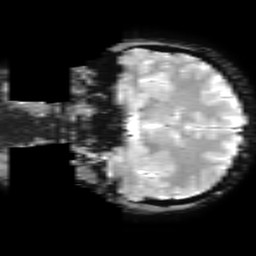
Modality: T2starw
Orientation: coronal
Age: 23
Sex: female
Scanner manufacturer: ge
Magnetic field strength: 3 T
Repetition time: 0.65 s
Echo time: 0.02 s